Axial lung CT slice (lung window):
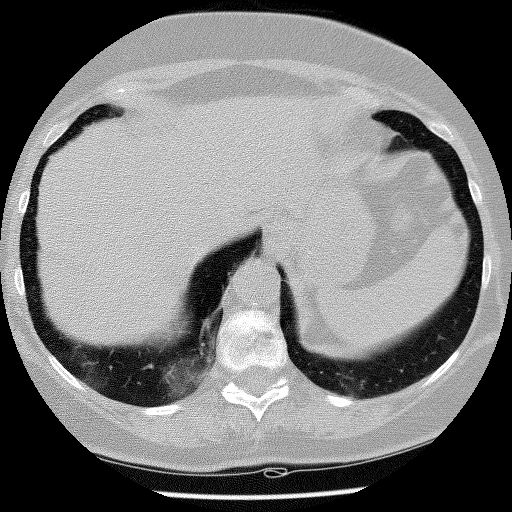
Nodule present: no